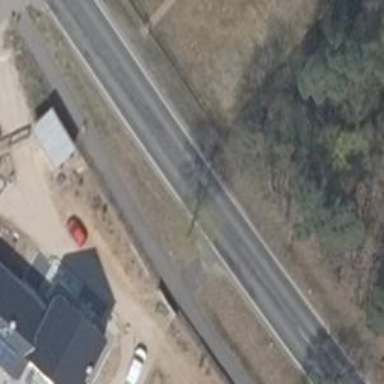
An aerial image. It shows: Secondary road with asphalt surface.